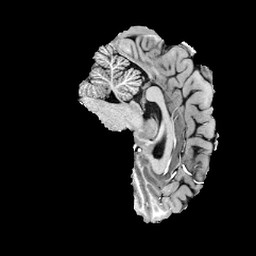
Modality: T1w
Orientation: sagittal
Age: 24
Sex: male
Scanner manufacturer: siemens
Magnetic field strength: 6.98 T
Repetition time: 6 s
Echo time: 0.00302 s